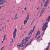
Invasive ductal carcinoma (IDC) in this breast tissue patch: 0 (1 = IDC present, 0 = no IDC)